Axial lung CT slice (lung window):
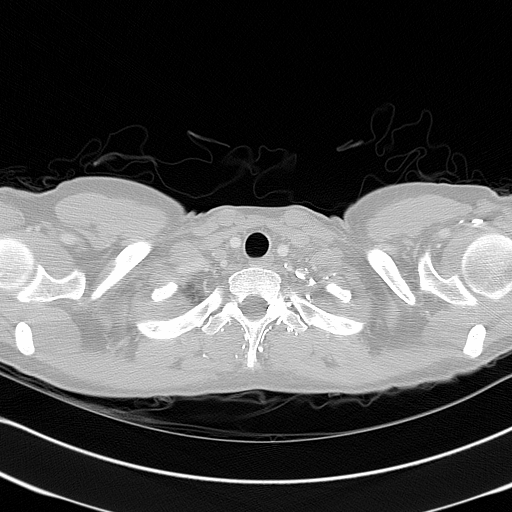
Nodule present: no